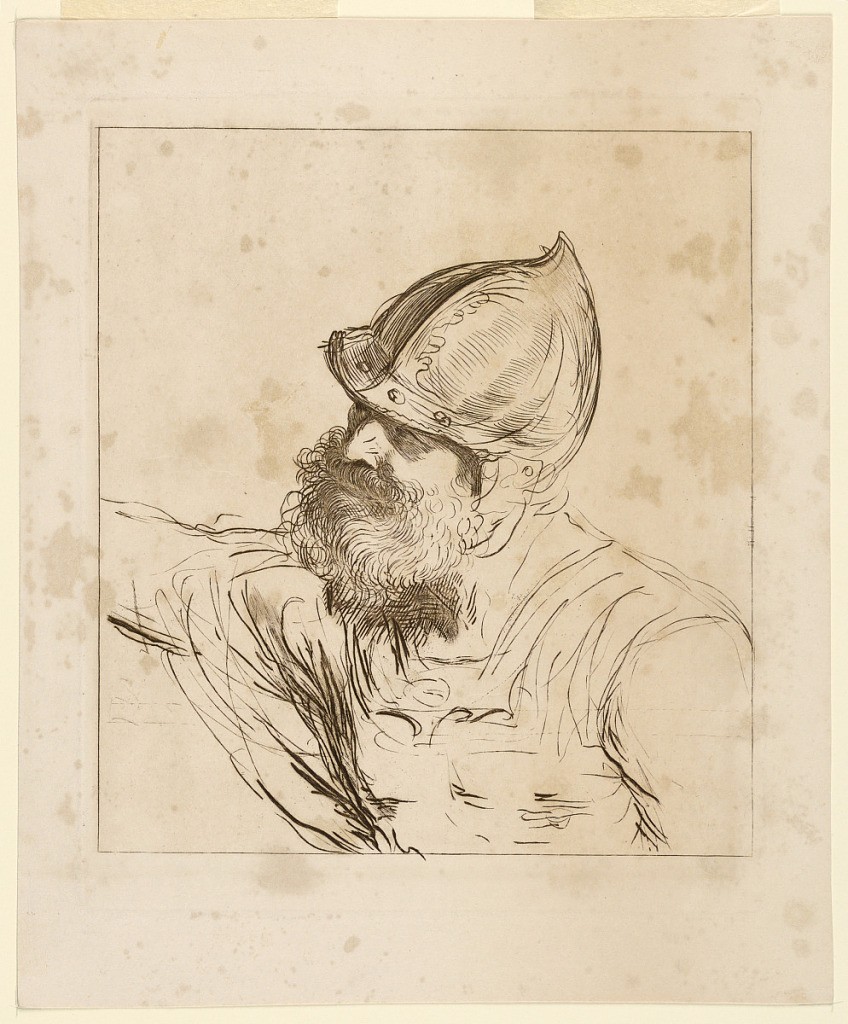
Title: Head of a Soldier
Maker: Giuseppe Zocchi, Italian, 1711 or 1717 - 1767
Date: ca. 1760–1780
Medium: Engraving in brown ink on white paper
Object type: Print
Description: The soldier in a pointed and visored helmet faces left, one art at this side, the other outstretched.